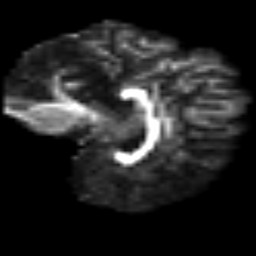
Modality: FA
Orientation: sagittal
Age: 39
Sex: female
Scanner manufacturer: siemens
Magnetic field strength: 3 T
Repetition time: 3.2 s
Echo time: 0.081 s